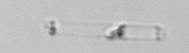
Label: Cerataulina_pelagica